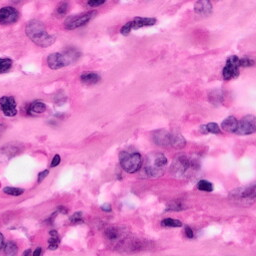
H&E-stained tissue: Pancreatic